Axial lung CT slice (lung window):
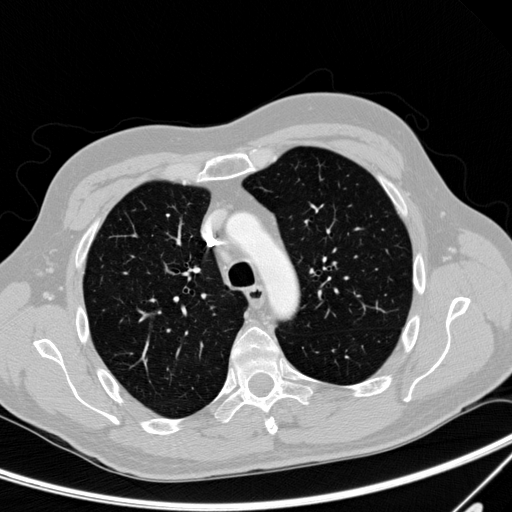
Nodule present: no